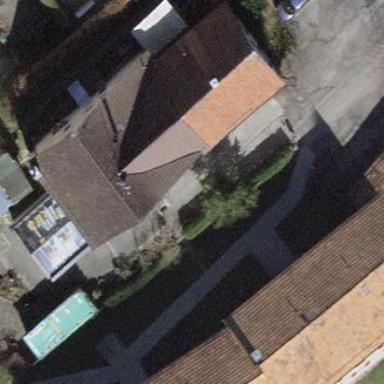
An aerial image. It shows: Restaurant in building.